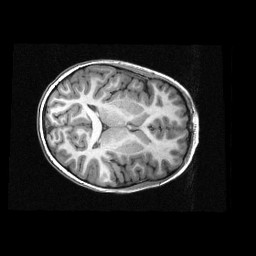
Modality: T1w
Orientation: axial
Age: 11
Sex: female
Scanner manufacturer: siemens
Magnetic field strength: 3 T
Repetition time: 2.3 s
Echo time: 0.00336 s